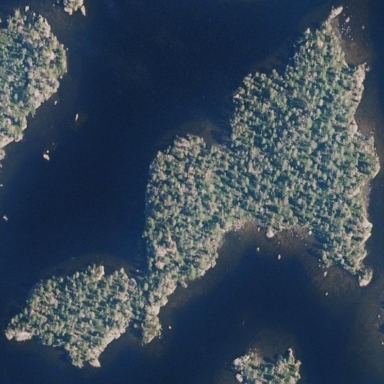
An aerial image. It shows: Islet.